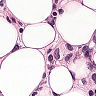
Metastatic tissue present: yes